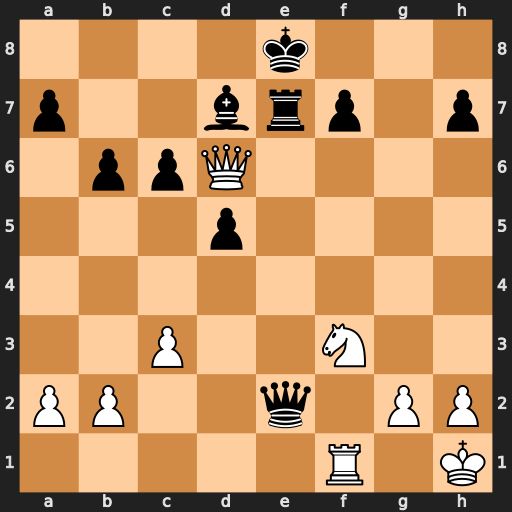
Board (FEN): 4k3/p2brp1p/1ppQ4/3p4/8/2P2N2/PP2q1PP/5R1K
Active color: w
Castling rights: -
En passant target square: -
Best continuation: Qb8+ Bc8 Qxc8#